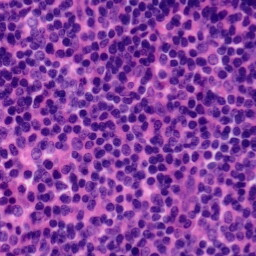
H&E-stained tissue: Tonsil